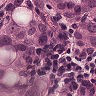
Metastatic tissue present: yes